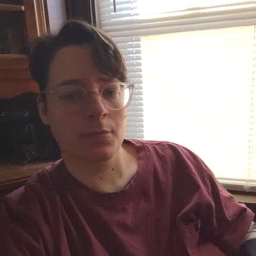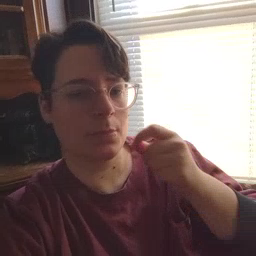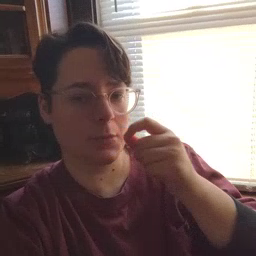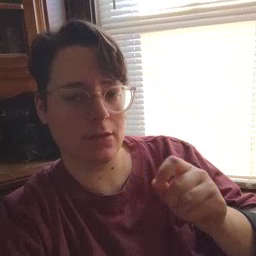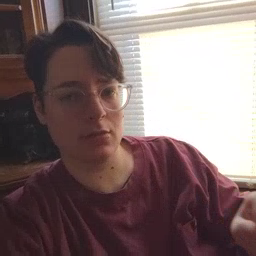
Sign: pencil